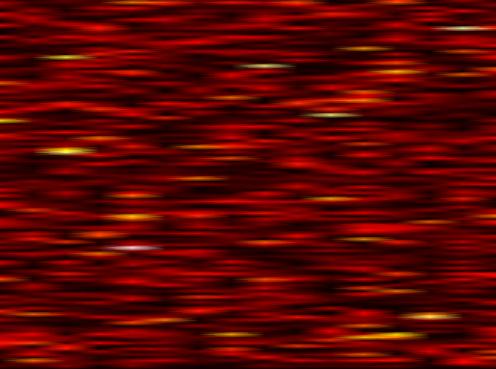
Label: UFMC